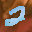
Label: 2